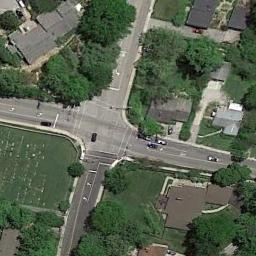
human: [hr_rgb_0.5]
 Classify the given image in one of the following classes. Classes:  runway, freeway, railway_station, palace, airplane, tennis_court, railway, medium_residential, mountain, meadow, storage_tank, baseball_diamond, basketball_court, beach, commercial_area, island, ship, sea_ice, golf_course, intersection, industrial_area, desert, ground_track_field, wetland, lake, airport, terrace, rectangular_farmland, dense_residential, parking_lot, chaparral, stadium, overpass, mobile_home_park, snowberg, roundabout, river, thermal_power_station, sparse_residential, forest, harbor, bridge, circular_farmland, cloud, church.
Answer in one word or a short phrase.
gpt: intersection